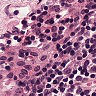
Metastatic tissue present: no